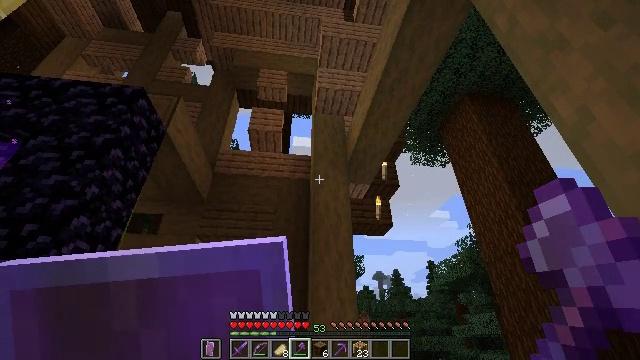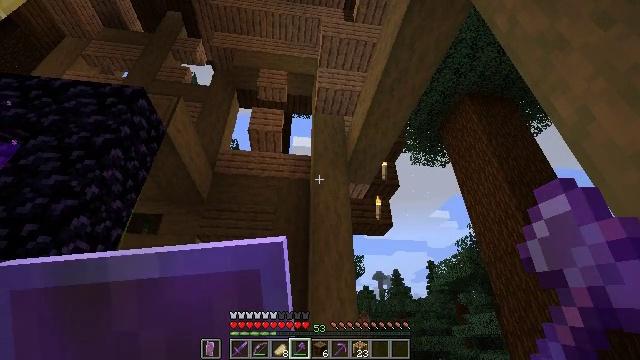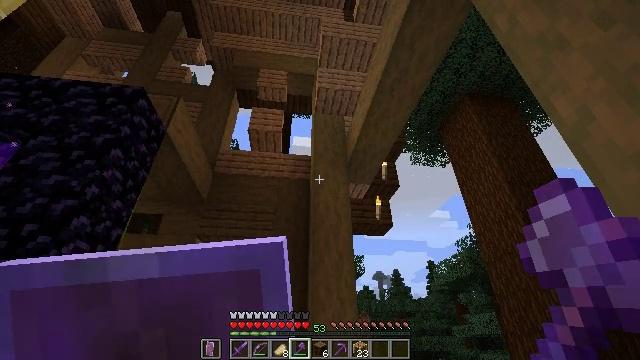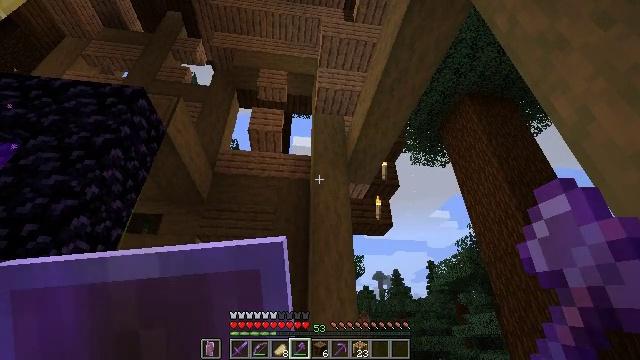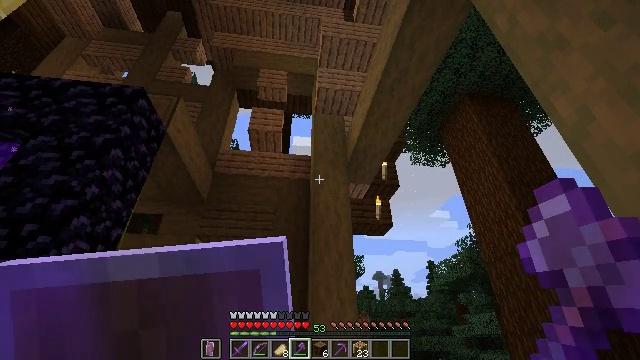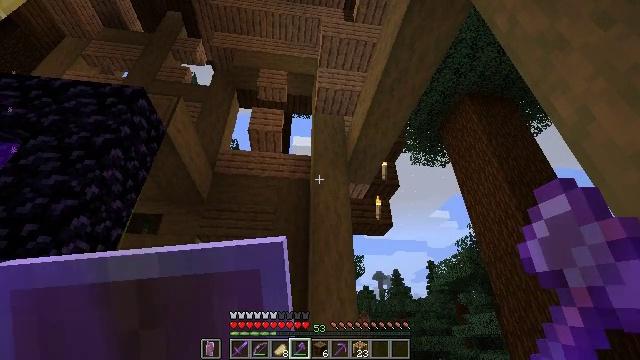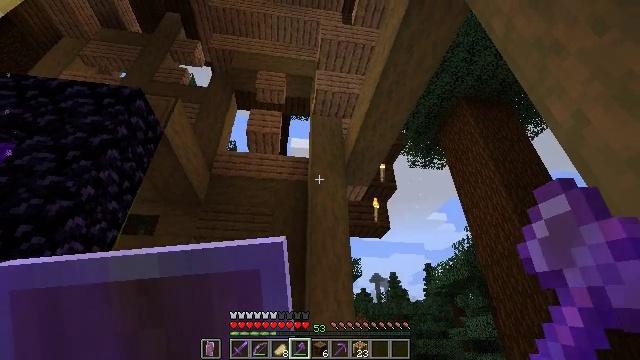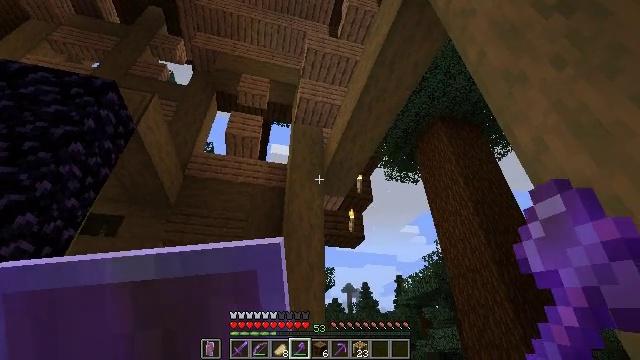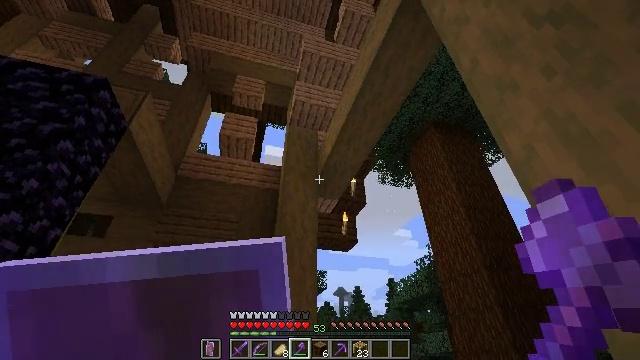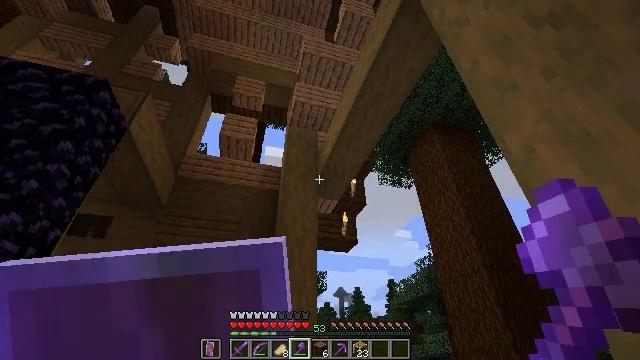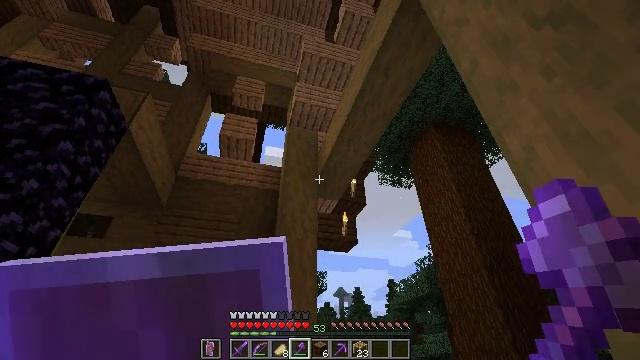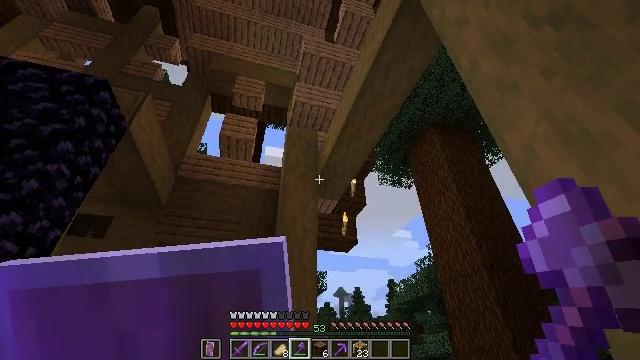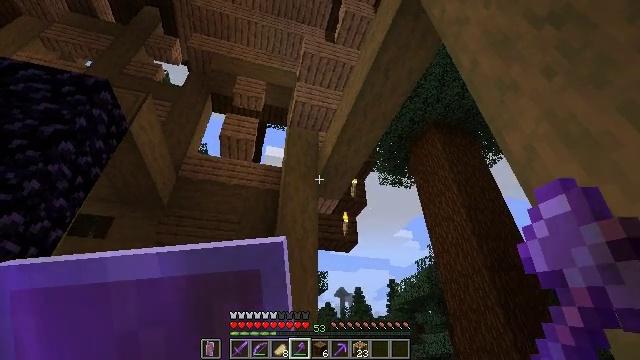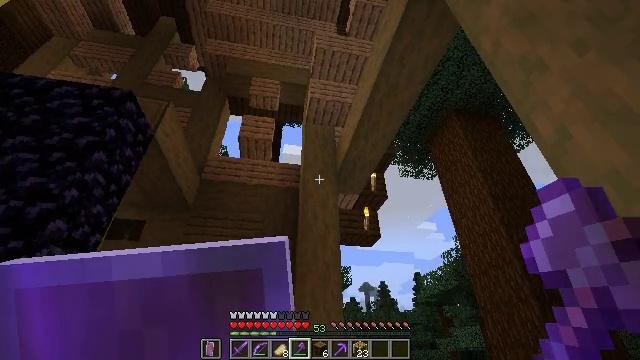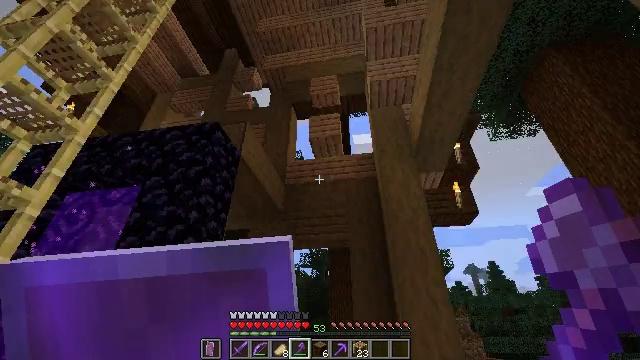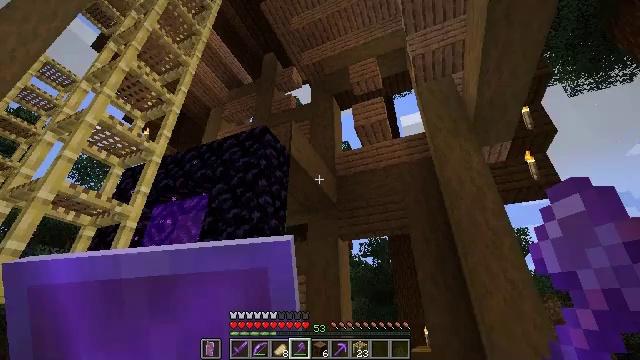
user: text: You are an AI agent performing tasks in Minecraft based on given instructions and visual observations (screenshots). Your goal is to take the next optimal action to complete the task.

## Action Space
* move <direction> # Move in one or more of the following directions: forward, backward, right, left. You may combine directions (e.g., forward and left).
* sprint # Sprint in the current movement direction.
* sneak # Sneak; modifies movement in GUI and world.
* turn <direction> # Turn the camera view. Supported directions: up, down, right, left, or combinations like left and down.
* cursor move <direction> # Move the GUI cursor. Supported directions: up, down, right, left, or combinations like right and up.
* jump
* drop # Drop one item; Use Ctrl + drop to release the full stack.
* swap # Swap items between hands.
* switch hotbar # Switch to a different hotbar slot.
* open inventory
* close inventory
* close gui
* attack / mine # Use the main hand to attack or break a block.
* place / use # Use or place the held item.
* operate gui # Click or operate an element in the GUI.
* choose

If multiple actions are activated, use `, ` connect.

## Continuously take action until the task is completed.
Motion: motion action
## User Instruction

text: Attack the stripped spruce log to gather it.
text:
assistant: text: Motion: no_op
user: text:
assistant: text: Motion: no_op
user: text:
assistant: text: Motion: no_op
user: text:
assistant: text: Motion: no_op
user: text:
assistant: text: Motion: no_op
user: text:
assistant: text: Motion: no_op
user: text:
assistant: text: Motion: turn right and up
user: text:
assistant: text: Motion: turn right
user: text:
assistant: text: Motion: no_op
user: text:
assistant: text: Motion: no_op
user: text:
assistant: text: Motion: no_op
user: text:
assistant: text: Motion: no_op
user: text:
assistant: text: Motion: turn left
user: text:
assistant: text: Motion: turn left and down
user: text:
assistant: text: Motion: turn left and down
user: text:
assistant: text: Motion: turn left
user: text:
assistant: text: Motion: no_op
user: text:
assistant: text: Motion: no_op
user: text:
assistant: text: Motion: no_op
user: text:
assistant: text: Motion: no_op
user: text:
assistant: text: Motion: no_op
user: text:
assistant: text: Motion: no_op
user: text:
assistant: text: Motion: no_op
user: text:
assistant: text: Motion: no_op
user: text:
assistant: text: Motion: no_op
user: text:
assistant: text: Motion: no_op
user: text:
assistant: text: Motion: no_op
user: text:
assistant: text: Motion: no_op
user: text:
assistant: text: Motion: no_op
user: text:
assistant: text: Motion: no_op